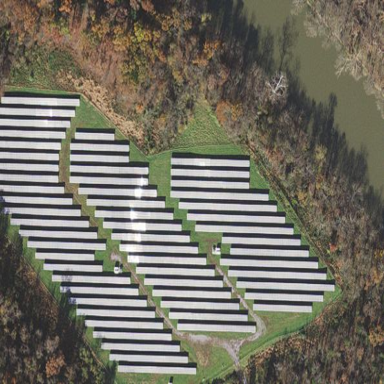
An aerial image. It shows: Solar power plant utilizing photovoltaic technology.